Interaction volume radius: 10 \u00c5
Interaction volume height: 20 \u00c5
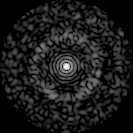
Disorder parameter: 0.8542